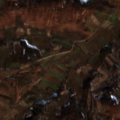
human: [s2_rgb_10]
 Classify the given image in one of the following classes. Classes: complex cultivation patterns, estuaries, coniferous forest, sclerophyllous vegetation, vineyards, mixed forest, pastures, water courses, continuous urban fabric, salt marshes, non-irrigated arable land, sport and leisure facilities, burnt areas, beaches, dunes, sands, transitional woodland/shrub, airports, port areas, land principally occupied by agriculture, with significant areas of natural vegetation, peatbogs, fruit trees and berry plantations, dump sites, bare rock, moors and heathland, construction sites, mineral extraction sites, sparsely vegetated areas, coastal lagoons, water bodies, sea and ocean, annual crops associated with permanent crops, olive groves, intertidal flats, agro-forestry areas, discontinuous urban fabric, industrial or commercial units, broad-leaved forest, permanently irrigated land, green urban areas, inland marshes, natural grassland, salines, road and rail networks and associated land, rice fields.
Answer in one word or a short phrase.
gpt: non-irrigated arable land, complex cultivation patterns, land principally occupied by agriculture, with significant areas of natural vegetation, broad-leaved forest